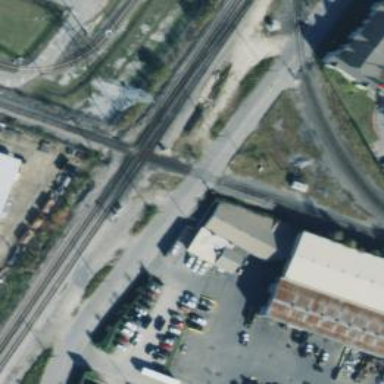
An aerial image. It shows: Railway crossing.